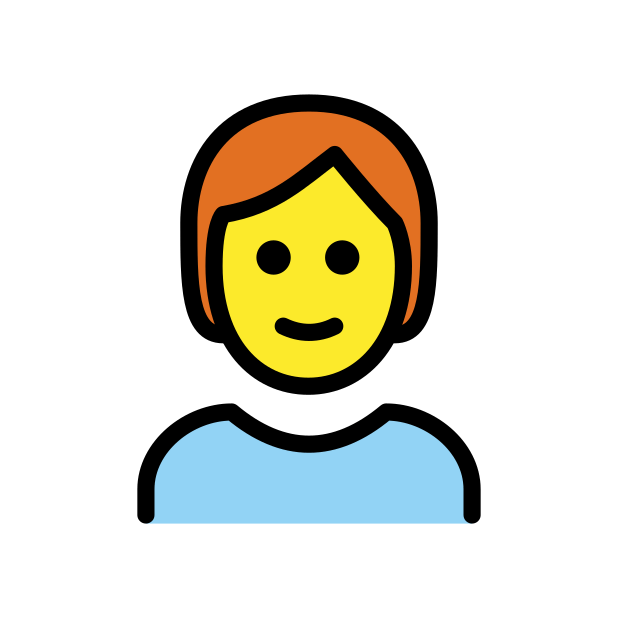
person: red hair